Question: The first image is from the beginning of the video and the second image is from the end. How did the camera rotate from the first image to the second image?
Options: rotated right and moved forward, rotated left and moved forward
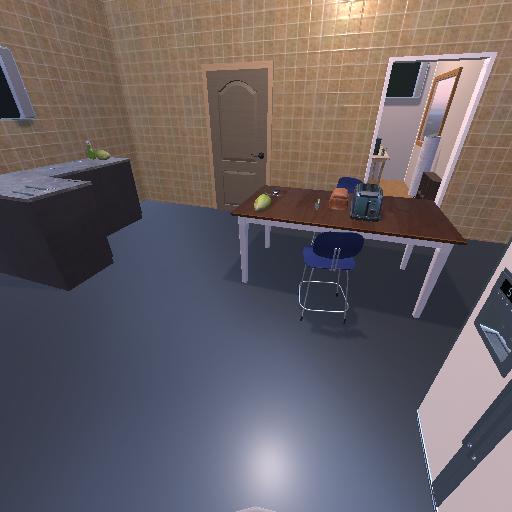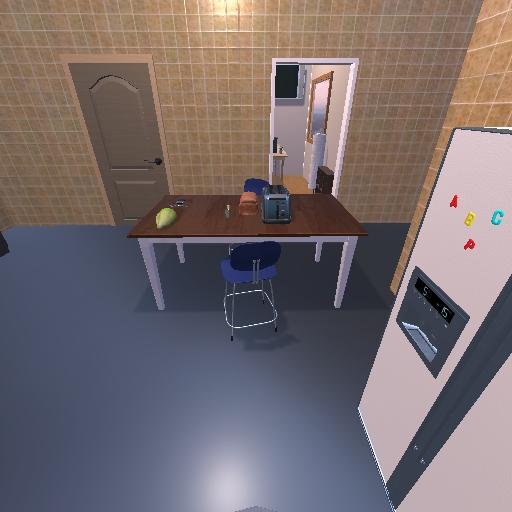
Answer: rotated right and moved forward